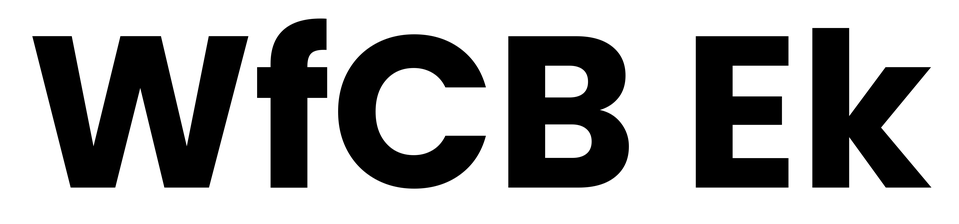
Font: Poppins-Bold